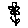
Label: flower